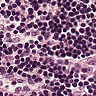
Metastatic tissue present: no